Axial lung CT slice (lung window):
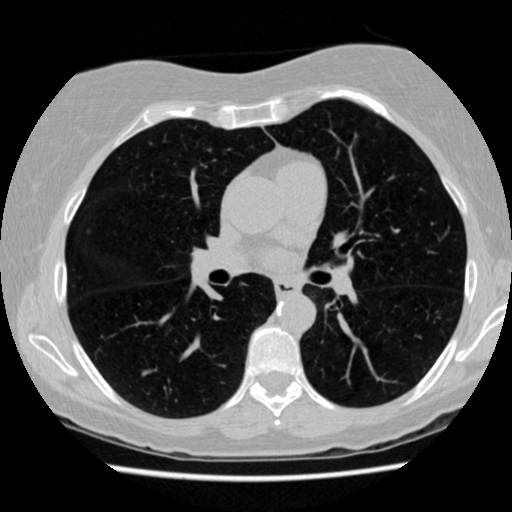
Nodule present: yes
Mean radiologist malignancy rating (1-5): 2